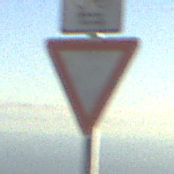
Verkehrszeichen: VorfahrtGewaehren
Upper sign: RichtungsangabeDurchPfeile9
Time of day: SunriseSunset
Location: Outdoor (Nature)
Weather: PartlyCloudy
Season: NotSpecified
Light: Natural